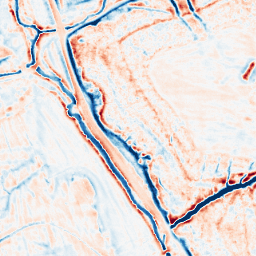
Category: edge_preserving
Decomposition family: bilateral
Decomposition parameters: d: 15
sigma_color: 100
sigma_space: 150
Upsampling method: sinc_blackman
Upsampling parameters: scale: 2
kernel_size: 4
Upsampling scale: 2